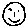
Label: smiley face